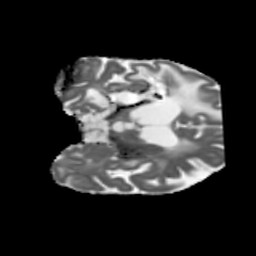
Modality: MD
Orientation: coronal
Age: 58
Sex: male
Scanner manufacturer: siemens
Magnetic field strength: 3 T
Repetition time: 5.47 s
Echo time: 0.0854 s